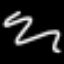
Label: squiggle